Question: I've generated a new asp.net mvc project based on the new Bootstrap 3 template. This does not seem to work properly, as it does not add any spacing between the header navbar and the content rendered below by 'Renderbody()'. I've tried pasting in examples from the Bootstrap website and use the css provided by Visual Studio when creating the new page, but with no luck.
I've attached the following image to describe (Note no spacing between jumbotron and header):

Here's the markup generated:
'''
<!DOCTYPE html>
<html>
<head>
<meta charset="utf-8" />
<meta name="viewport" content="width=device-width, initial-scale=1.0">
<title>@ViewBag.Title - My ASP.NET Application</title>
@Styles.Render("~/Content/css")
@Scripts.Render("~/bundles/modernizr")
</head>
<body>
<div class="navbar navbar-default navbar-fixed-top">
<div class="container">
<div class="navbar-collapse collapse">
<ul class="nav navbar-nav navbar-right">
<li>@Html.ActionLink("Logout", "Index", "Home")</li>
</ul>
<p class="navbar-text navbar-right">
Logged in as @(User.Identity.Name)
</p>
</div>
</div>
</div>
<div class="container body-content">
@RenderBody()
<hr />
<footer>
<p>&copy; @DateTime.Now.Year - My ASP.NET Application</p>
</footer>
</div>
@Scripts.Render("~/bundles/jquery")
@Scripts.Render("~/bundles/bootstrap")
@RenderSection("scripts", required: false)
</body>
</html>
'''
Any help would be greatly appreciated here.
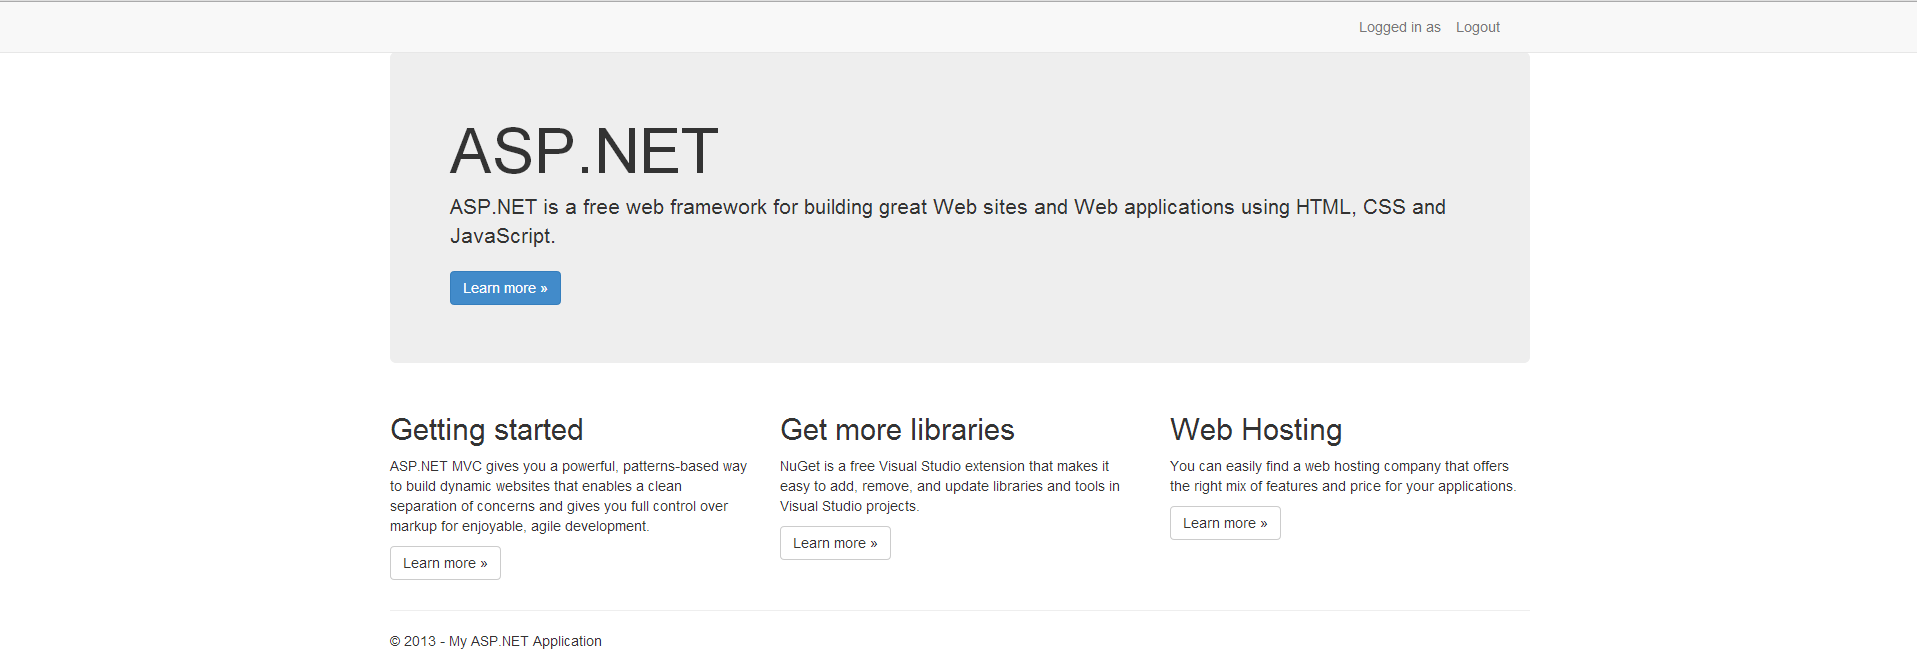
Answer: This is not controlled by bootstrap, but by the Site.css file
'body { padding-top: 50px; padding-bottom: 20px; }'
by changing the padding-top value to e.g. 75 or 100, you get a gap between the nav bar and the content